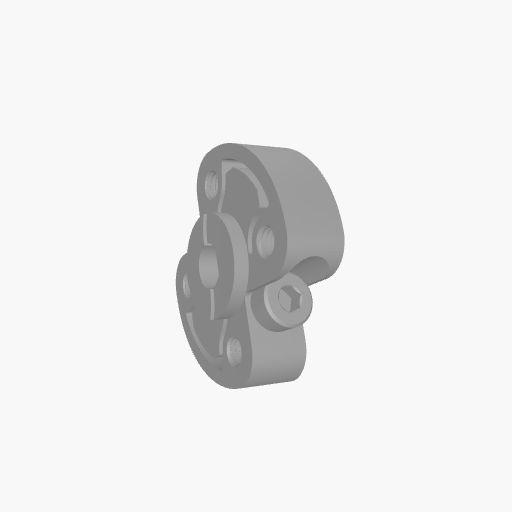
Part: SonicHub6DID